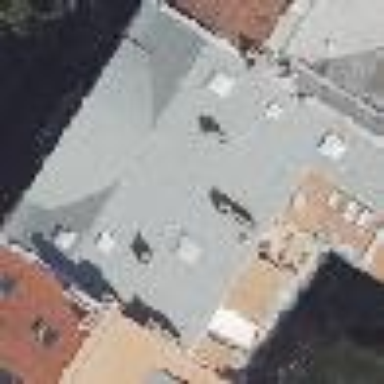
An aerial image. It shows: Apartment building with double saltbox roof shape.